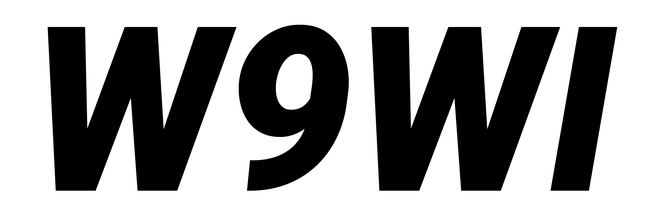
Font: Roboto-Italic_Black_Italic